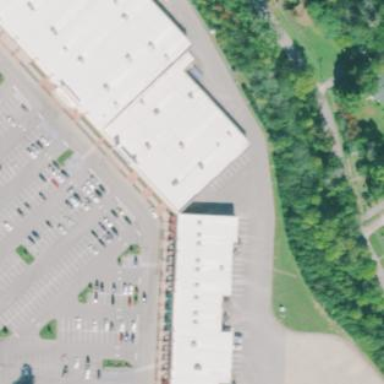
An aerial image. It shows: Retail building.